Interaction volume radius: 5 \u00c5
Interaction volume height: 10 \u00c5
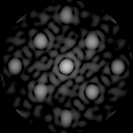
Disorder parameter: 0.1518